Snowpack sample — Snodgrass Mountain, Crested Butte, Colorado (2/4/25, 12:06 PM MST)
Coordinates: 38.923, -106.968
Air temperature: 35 °F
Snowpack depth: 80 cm
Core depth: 30 cm
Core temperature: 35.6 °F
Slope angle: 14°, slope face: 78°
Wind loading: low
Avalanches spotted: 0
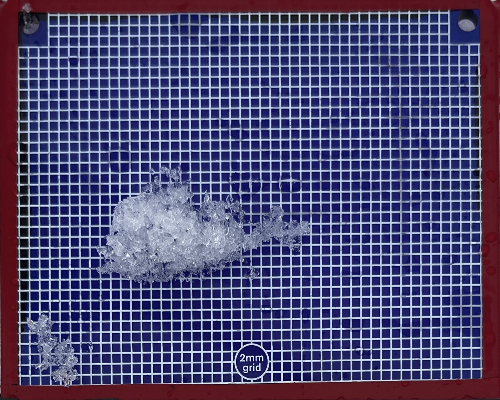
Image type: profile
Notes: No avalanches nearby, unusually warm weather for the last month reported by residents, Collected 25 yards from treeline